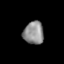
Tissue: lung
Cell type: Epithelial cells
Senescence score: 0.2201
Nuclear area (px): 454
Mean DAPI intensity: 141.456